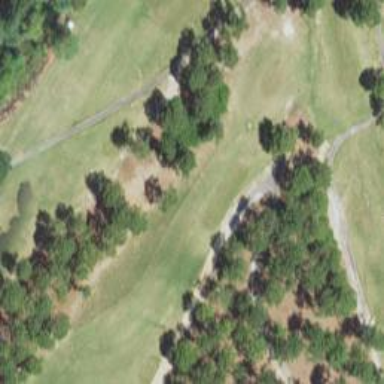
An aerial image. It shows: Path designed for golf carts.